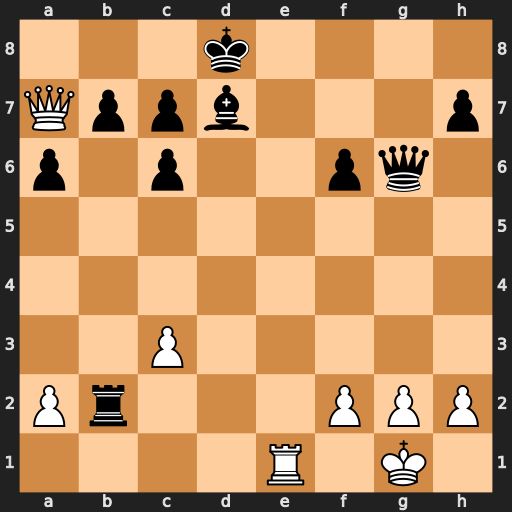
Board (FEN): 3k4/Qppb3p/p1p2pq1/8/8/2P5/Pr3PPP/4R1K1
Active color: w
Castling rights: -
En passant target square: -
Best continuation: Qb8+ Bc8 Rd1+ Ke7 Qxc7+